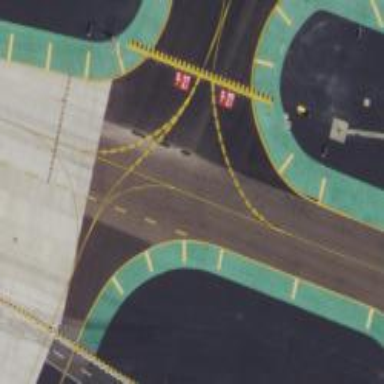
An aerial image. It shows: View of taxiway at the airport.